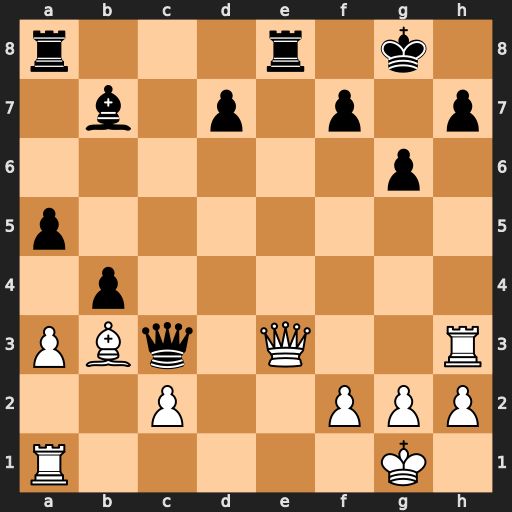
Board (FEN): r3r1k1/1b1p1p1p/6p1/p7/1p6/PBq1Q2R/2P2PPP/R5K1
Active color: w
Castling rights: -
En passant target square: -
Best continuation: Bxf7+ Kxf7 Qf4+ Kg8 Rxc3